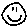
Label: smiley face